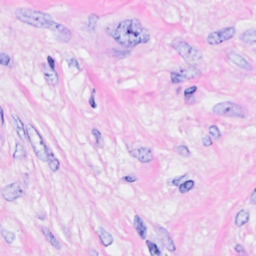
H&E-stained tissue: Breast